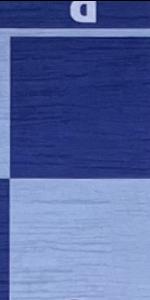
Label: Empty